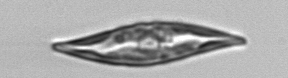
Label: Pleurosigma